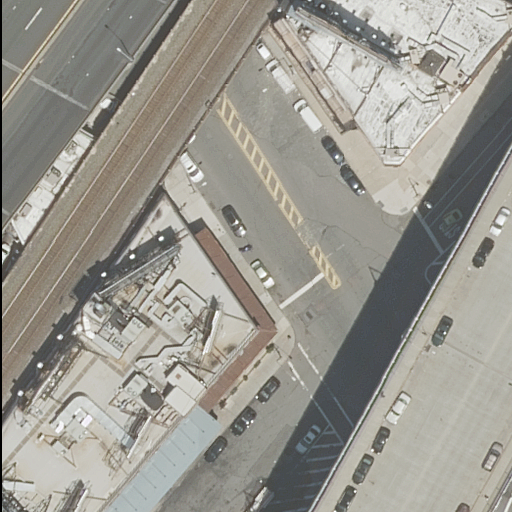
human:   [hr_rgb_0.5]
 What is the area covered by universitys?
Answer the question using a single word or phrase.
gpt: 10640m2

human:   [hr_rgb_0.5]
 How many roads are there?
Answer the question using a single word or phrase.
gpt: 10

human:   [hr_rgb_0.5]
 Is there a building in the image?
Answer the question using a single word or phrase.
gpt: yes

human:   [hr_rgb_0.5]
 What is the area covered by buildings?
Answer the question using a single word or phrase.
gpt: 2594m2

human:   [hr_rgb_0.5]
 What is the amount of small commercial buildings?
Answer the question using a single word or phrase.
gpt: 0

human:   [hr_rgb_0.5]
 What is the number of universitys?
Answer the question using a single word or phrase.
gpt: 1

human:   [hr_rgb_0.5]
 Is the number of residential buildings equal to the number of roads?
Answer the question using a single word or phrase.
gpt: no

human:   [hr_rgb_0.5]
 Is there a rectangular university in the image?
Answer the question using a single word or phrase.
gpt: yes

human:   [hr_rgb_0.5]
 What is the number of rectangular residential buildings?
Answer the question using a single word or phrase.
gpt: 3

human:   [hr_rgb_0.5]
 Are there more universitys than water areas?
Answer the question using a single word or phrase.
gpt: yes

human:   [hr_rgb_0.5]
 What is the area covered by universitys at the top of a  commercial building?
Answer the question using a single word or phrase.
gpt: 0m2

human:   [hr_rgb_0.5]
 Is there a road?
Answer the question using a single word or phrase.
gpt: yes

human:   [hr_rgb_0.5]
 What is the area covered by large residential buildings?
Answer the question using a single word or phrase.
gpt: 1688m2

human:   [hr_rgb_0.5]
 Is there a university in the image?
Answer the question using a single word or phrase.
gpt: yes

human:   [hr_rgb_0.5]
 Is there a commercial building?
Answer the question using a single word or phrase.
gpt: no

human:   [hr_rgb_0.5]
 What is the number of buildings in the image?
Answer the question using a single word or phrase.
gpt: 3

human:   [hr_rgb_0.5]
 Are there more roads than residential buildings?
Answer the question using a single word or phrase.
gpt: yes

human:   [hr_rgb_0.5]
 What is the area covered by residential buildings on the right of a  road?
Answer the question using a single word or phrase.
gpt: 906m2

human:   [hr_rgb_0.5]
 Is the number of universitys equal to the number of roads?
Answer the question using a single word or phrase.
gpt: no

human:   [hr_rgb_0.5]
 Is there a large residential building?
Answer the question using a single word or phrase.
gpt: yes

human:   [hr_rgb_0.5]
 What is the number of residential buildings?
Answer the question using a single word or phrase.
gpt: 3

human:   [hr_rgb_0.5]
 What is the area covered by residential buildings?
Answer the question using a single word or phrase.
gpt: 2594m2

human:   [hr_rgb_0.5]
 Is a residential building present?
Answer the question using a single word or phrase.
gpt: yes

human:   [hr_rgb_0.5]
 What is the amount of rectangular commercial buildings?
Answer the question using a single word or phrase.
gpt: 0

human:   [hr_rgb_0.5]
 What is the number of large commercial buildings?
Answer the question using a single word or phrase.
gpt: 0

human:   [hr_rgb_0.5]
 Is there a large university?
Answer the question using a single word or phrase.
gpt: yes

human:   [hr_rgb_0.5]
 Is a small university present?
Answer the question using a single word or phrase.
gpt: no

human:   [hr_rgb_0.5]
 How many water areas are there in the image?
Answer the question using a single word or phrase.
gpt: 0

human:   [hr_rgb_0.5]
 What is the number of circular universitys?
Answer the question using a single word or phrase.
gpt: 0

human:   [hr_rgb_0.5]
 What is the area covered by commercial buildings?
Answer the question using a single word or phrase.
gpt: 0m2

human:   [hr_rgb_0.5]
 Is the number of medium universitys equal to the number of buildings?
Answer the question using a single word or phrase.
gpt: no

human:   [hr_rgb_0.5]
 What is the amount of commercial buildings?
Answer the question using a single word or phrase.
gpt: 0

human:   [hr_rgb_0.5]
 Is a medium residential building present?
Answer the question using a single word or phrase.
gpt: yes

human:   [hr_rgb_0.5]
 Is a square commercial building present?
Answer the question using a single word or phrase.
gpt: no

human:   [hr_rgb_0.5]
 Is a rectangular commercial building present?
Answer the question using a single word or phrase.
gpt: no

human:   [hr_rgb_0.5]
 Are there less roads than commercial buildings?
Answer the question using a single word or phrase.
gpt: no

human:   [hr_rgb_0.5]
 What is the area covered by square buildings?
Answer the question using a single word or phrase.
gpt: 0m2

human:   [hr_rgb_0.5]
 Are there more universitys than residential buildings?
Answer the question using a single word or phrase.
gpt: no

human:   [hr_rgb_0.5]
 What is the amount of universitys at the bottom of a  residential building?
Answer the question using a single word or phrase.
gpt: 0

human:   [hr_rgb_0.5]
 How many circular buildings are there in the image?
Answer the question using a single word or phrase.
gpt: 0

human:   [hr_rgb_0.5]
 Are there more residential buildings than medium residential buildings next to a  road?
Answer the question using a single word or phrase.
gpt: yes

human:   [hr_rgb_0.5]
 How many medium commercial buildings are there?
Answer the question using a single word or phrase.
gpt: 0

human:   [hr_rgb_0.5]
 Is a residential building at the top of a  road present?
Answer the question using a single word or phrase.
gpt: yes

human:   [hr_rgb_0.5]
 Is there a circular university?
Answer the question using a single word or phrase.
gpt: no

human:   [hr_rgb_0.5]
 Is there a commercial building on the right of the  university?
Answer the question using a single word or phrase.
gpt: no

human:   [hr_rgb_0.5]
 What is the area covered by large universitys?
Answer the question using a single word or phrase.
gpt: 10640m2

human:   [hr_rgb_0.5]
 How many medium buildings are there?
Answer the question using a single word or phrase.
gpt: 2

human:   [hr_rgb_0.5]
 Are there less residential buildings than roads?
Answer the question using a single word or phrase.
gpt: yes

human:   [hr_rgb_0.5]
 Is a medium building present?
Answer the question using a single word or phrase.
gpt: yes

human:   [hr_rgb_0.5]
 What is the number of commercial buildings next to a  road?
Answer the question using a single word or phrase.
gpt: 0

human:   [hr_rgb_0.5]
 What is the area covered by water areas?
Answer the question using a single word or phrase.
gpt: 0m2

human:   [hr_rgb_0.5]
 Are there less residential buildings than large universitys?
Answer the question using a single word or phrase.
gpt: no

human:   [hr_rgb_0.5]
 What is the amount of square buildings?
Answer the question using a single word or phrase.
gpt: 0

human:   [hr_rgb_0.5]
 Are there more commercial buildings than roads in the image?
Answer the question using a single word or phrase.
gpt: no

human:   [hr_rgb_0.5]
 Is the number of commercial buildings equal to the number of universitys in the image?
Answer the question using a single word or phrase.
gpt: no

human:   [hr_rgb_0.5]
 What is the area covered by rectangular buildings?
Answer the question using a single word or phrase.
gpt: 2594m2

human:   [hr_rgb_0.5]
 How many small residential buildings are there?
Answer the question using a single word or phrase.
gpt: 0

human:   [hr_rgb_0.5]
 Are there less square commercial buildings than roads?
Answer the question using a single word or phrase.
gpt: yes

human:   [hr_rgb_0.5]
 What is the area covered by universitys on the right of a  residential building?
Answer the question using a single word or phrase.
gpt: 10640m2

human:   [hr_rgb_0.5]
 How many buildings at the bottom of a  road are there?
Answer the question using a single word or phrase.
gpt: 1

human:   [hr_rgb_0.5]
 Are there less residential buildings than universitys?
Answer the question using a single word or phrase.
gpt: no

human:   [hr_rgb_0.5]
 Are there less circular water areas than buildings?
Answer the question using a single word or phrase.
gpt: yes

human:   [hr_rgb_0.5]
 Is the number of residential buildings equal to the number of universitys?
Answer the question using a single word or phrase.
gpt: no

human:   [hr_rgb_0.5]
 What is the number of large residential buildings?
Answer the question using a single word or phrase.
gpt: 1